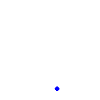
Particle: pion